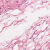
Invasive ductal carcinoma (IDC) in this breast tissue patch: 0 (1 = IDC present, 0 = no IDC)